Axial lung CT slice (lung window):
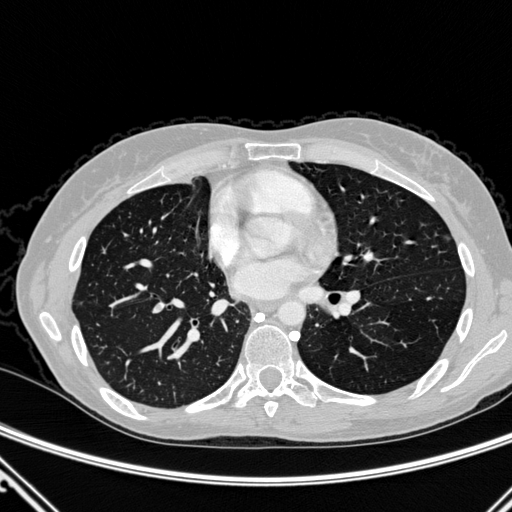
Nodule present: no